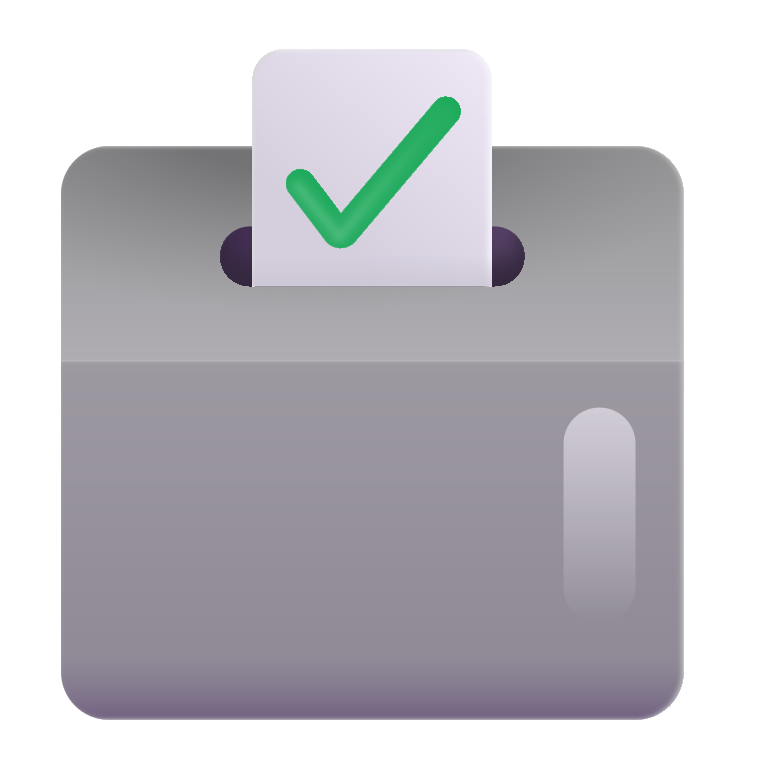
ballot box with ballot color